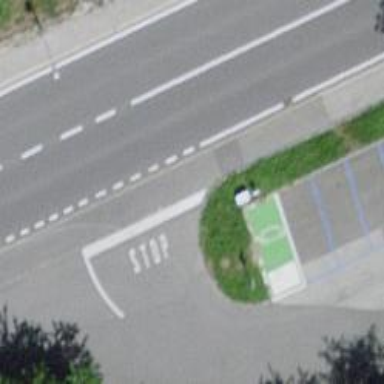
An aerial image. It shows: Charging station.